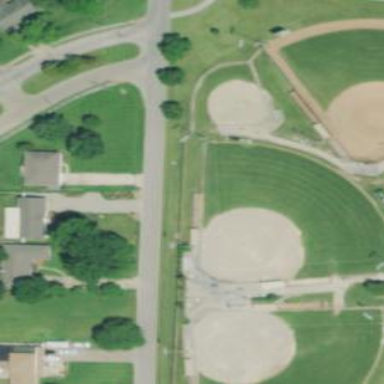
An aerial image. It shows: Baseball pitch for leisure and sports activities.